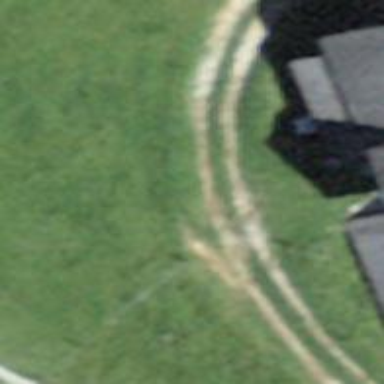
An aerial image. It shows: Track with grade3 tracktype.